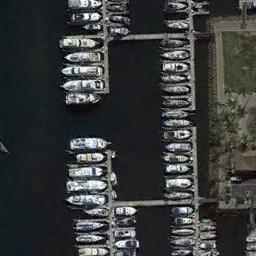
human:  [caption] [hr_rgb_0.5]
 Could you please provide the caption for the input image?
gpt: The harbor has lots of neatly docked boats and some buildings and a lawn are next to the harbor .

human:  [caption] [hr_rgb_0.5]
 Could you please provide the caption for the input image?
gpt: There are few ships in the harbor .

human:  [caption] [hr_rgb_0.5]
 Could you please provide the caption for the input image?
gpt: There are many ships in the harbor .

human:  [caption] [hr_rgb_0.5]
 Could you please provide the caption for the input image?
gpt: Neatly moored on the sea next to the harbor next to the lawn .

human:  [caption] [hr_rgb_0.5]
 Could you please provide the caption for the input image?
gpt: There are many ships docked neatly at the harbor .